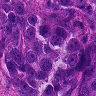
Metastatic tissue present: yes